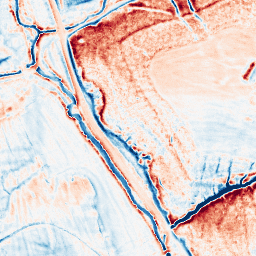
Category: classical
Decomposition family: uniform
Decomposition parameters: size: 10
Upsampling method: quartic
Upsampling parameters: scale: 4
Upsampling scale: 4